Question: I'm looking for a responsive image slider where you can swap through the images.
This is what I want:

I've tried this tutorial: <URL>
But when I set the variable 'maxImages' on more then 3 it doesn't show more then 3 images.
Does anyone knows a good js library that works on all devices? (iphone, ipad, ... )
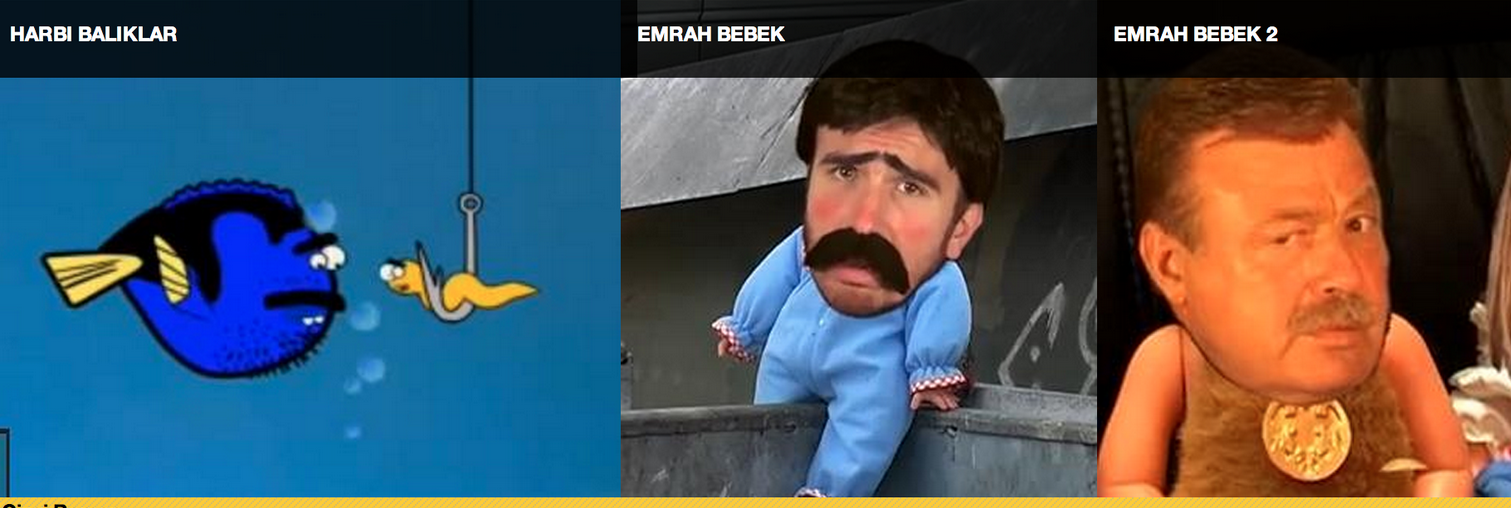
Answer: yes you can make some changes like this :
'''
$(function() {
var IMG_WIDTH = new Array(0,500,200,500),
currentImg = 0,
maxImages = 6;
speed = 500,
imgs = $("#imgs");
var countIMG = 0;
$.each(IMG_WIDTH, function(index, value) {
countIMG += value;
});
$("#imgs").css('width',countIMG+50);
//Init touch swipe
imgs.swipe({
triggerOnTouchEnd: true,
swipeStatus: swipeStatus,
allowPageScroll: "vertical"
});
function swipeStatus(event, phase, direction, distance, fingers)
{
if (phase == "move" && (direction == "left" || direction == "right"))
{
var duration = 0;
if (direction == "left")
scrollImages((IMG_WIDTH[currentImg] * currentImg) + distance, duration);
else if (direction == "right")
scrollImages((IMG_WIDTH[currentImg] * currentImg) - distance, duration);
}
else if (phase == "cancel")
{
scrollImages(IMG_WIDTH[currentImg] * currentImg, speed);
}
else if (phase == "end")
{
if (direction == "right")
previousImage()
else if (direction == "left")
nextImage()
}
}
function previousImage()
{
currentImg = Math.max(currentImg - 1, 0);
scrollImages(IMG_WIDTH[currentImg] * currentImg, speed);
}
function nextImage()
{
currentImg = Math.min(currentImg + 1, maxImages - 1);
scrollImages(IMG_WIDTH[currentImg] * currentImg, speed);
}
function scrollImages(distance, duration)
{
imgs.css("-webkit-transition-duration", (duration / 1000).toFixed(1) + "s");
var value = (distance < 0 ? "" : "-") + Math.abs(distance).toString();
imgs.css("-webkit-transform", "translate3d(" + value + "px,0px,0px)");
}
});
'''
It's not tested but it must be good ..